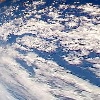
Label: cloud